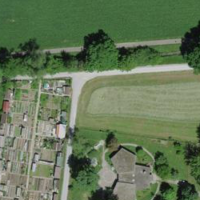
EUNIS habitat code: 53
Species observed at this site:
Euonymus europaeus
Prunus padus